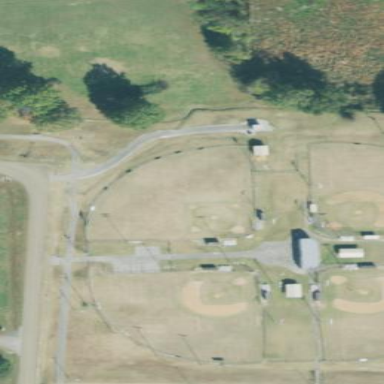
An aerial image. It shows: Baseball pitch for leisure land activities.